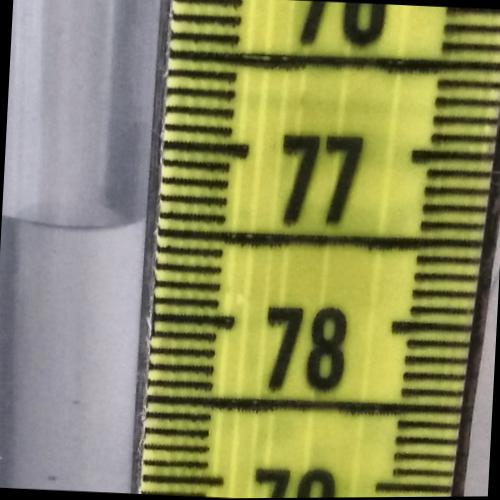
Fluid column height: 77.5 cm